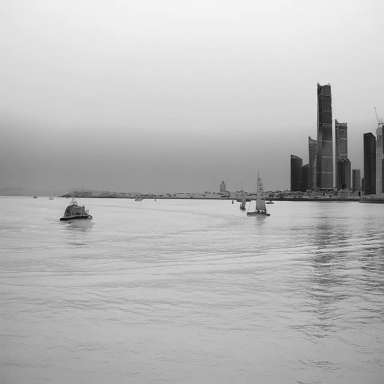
There are six sailboats in the infrared image.